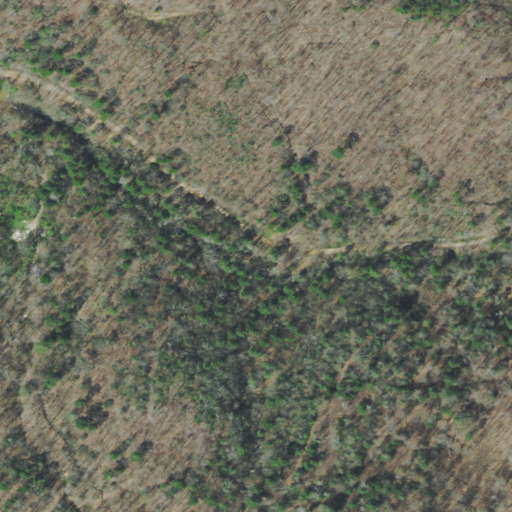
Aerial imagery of valley in Tennessee named Bald Knob Hollow containing deciduous forest, mixed forest, open development, and low intensity development